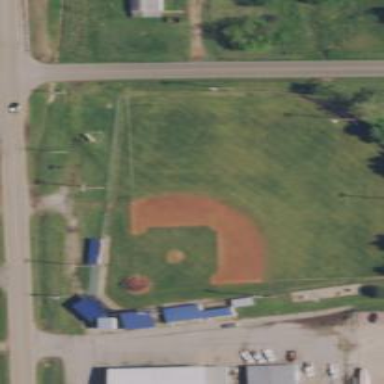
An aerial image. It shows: Baseball pitch for leisure and sports activities.